Question: What steps are needed to complete another website to OS X (Lion) ?
I want to have the 2 websites organized in 2 folders under 'Sites', but not sure how to get there. As can be seen in the image below, the MB currently has the 'default' (first) website spread out in Sites. I am concerned that putting this default site into a folder of Sites, call it 'siteA' will cause it to disappear.
These sites are hosted on this MB. (OK, well they are, ...) It is being used for the development, viewing and testing within BBEdit.
After the steps below, the URL 'http://bella', replies Forbidden - You don't have permission to access / on this server. (??)
Suggestions welcomed. Thanks in advance.
So far, I've added or amended:
'''
-- private/etc/hosts (added the following)
127.0.0.1 bella
-- private/etc/apache2/http.conf (uncommented 2nd line)
# Virtual hosts
Include /private/etc/apache2/extra/httpd-vhosts.conf
-- /private/etc/apache2/extra/httpd-vhosts.conf (added 2 VirtualHost blocks)
# VirtualHost example:
# Almost any Apache directive may go into a VirtualHost container.
# The first VirtualHost section is used for all requests that do not
# match a ServerName or ServerAlias in any <VirtualHost> block.
#
<VirtualHost *:80>
DocumentRoot "/Library/WebServer/Documents"
ServerName localhost
</VirtualHost>
<VirtualHost *:80>
DocumentRoot "/Users/dolan2go/Sites/Bella"
ServerName bella
</VirtualHost>
'''
The directory structure of my Macbook currently looks like:

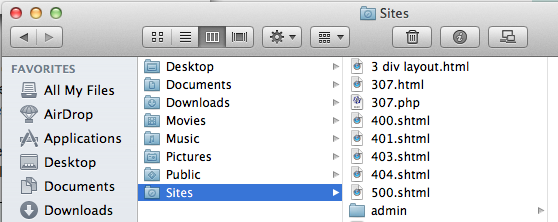
Answer: Have to make a few modifications to get this to work. With the desire to have folders 'FirstSite' & 'Bella' in the 'Sites' folder. (My User directory structure has been altered because of a HD & SSD hardware mod)
1. Amend the hosts.conf file to: (last 2 lines - see note below) 127.0.0.1 bella.local
127.0.0.1 firstSite.local
2. Uncomment the line to use the vhosts.conf file (as in original question)
3. Amend the httpd-vhosts.conf to: # Localhost first
<VirtualHost *:80>
DocumentRoot "/Volumes/HDD 1/<username>/Sites"
ServerName localhost
</VirtualHost>
# local test Sites
<VirtualHost *:80>
DocumentRoot "/Volumes/HDD 1/<username>/Sites/FirstSite"
ServerName firstSite.local
</VirtualHost>
<VirtualHost *:80>
DocumentRoot "/Volumes/HDD 1/<username>/Sites/Bella"
ServerName bella.local
</VirtualHost>
# Allow from localhost only or other directives
<Directory "/Volumes/HDD 1/<username>/Sites/FirstSite">
Order Deny,Allow
Allow from 127.0.0.1
Deny from all
</Directory>
<Directory "/Volumes/HDD 1/<username>/Sites/Bella">
Order Deny,Allow
Allow from 127.0.0.1
Deny from all
</Directory>
Now I can access the local version of both sites with 'http://bella.local' & 'http://firstSite.local' (I decided to add the local to help distinguish between the local and remote versions.)
A reply by twtwtw 3/4 down the page at <URL> really helped clear the issue.